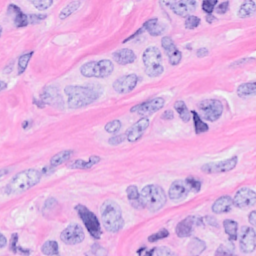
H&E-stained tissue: Breast